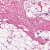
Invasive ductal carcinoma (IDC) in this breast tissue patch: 0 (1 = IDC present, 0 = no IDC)